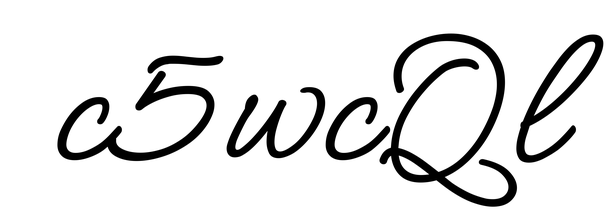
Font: MeowScript-Regular